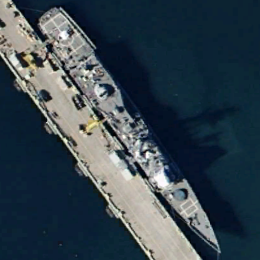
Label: cruiser